Question: I'm confused.
Why do notepad.exe have three different process ID's?
1)Spy++ says (eh?)
2)Taskmanager says:
3)GetWindowThreadProcessId says:

I guess that 2632 is the right one to use in SetWindowsHookEx (as dwThreadId parameter), but if GetWindowThreadProcessId returns something else, how do I find the right one?
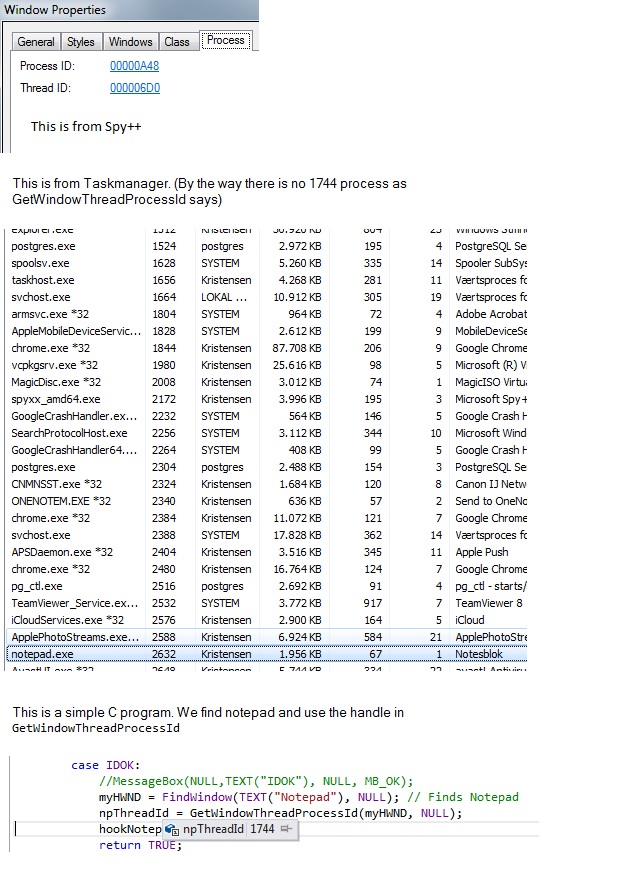
Answer: There is only one single unique process ID for a process. But Spy++ is reporting the value as hexadecimal, and task manager reports it as decimal. Now, A48 (hexadecimal) is equal to 2632 (decimal).
The other value, 1744, is a thread ID. That is the ID of a different object. Threads and processes are not the same things. A process contains one or more threads.
When you call 'GetWindowThreadProcessId' it returns the window's thread ID as the return value of the function. The second parameter can be used to return the process ID of the process that owns the thread. Call it like this:
'''
DWORD pid;
DWORD tid = GetWindowThreadProcessId(wnd, &pid);
'''
After the function returns, 'pid' contains the process ID.
You are trying to install a hook and need a thread ID for that. In your code use the variable 'npThreadId'.